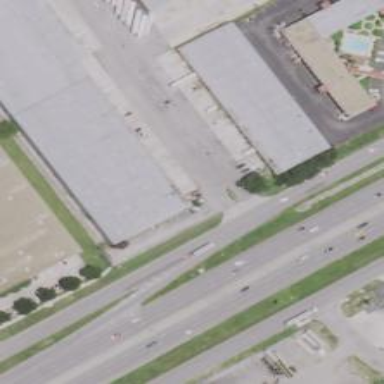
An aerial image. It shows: Warehouse.